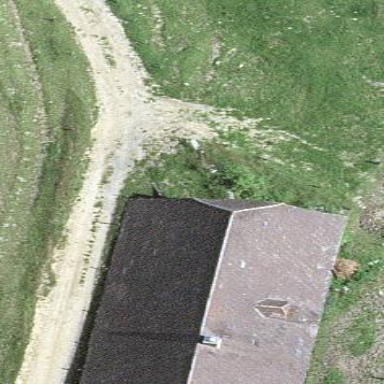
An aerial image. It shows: Farm building.